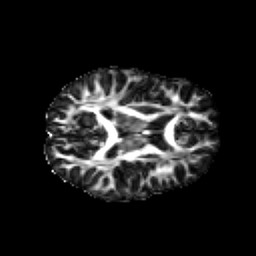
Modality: FA
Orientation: axial
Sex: female
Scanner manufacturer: siemens
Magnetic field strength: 3 T
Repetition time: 5 s
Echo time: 0.071 s